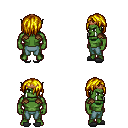
a pixel art fantasy rpg character, male body template, orc, green skin, leather shoulder armor, teal pants, blonde bangs hairstyle, bronze tiara, gray slippers, four views (front, back, left, right), 2x2 character sprite sheet, small pixel art, hard edges, no anti-aliasing